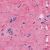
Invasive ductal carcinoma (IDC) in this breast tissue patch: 0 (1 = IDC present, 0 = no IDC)